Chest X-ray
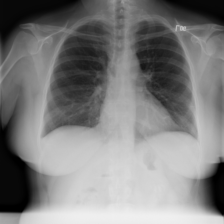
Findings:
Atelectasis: positive
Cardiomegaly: negative
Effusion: negative
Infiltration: negative
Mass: negative
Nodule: negative
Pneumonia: negative
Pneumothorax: negative
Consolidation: negative
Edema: negative
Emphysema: negative
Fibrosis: negative
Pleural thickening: negative
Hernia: negative